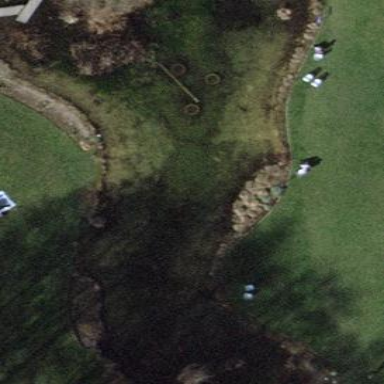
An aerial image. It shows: Pond with natural water.